Question: I understand that Resource Manager sends MapReduce Program to each Node Manager so that MapReduce gets executed in each Node.
But After seeing this image , I am getting confused on where actual 'Map & Reduce jobs' executed and how shuffling is happening between Data Nodes ?
Is it not time taking process to sort and suffle/send data accross difference Data Node to perform 'Reduce Job' ? Please explain me.
Also let me know what is 'Map Node' and 'Reduce Node' in this diagram.
Image Src: <URL>

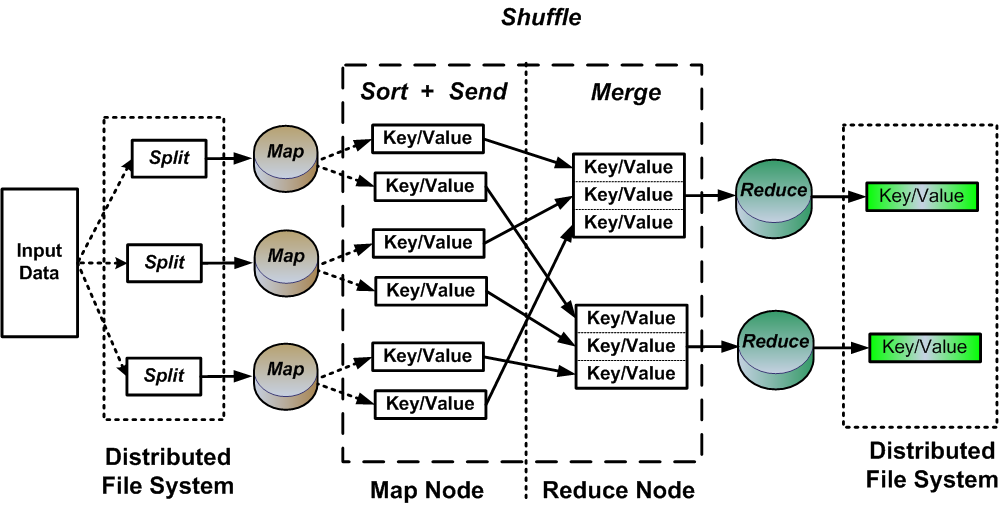
Answer: The is a logical chunk of the file stored on hdfs , by default an input split represents a block of a file where the blocks of the file might be stored on many data nodes in the cluster.
A is a task execution template allocated by the Resource Manager on any of the data node in order to execute the Map/Reduce tasks.
First the tasks gets executed by the containers on data node where the container was allocated by the Resource Manager as near as possible to the Input Split's location by adhering to the (Local/Rack Local/DC Local).
The tasks will be executed by any random containers on any data nodes, and the reducers copies its relevant the data from every mappers by the Shuffle/Sort process.
The mappers prepares the results in such a way the results are internally partitioned and within each partition the records are sorted by the key and the partitioner determines which reducer should fetch the partitioned data.
By , the Reducers copies their relevant partitions from every mappers output through http, eventually every reducer Merge&Sort the copied partitions and prepares the final single Sorted file before the reduce() method invoked.
The below image may give more clarifiations.
<URL>